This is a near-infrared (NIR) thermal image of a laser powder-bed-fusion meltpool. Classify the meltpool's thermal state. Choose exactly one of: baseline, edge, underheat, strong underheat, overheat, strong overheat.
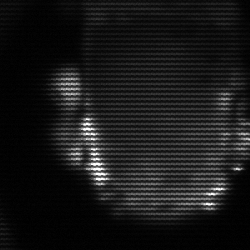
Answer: baseline